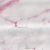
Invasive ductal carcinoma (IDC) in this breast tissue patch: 0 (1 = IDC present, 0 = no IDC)